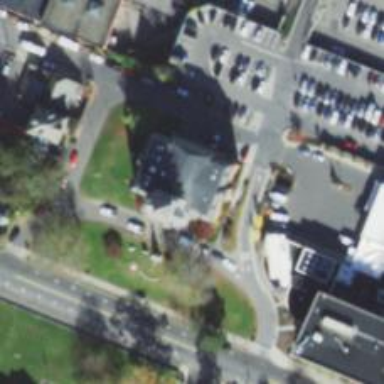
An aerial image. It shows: Government office.